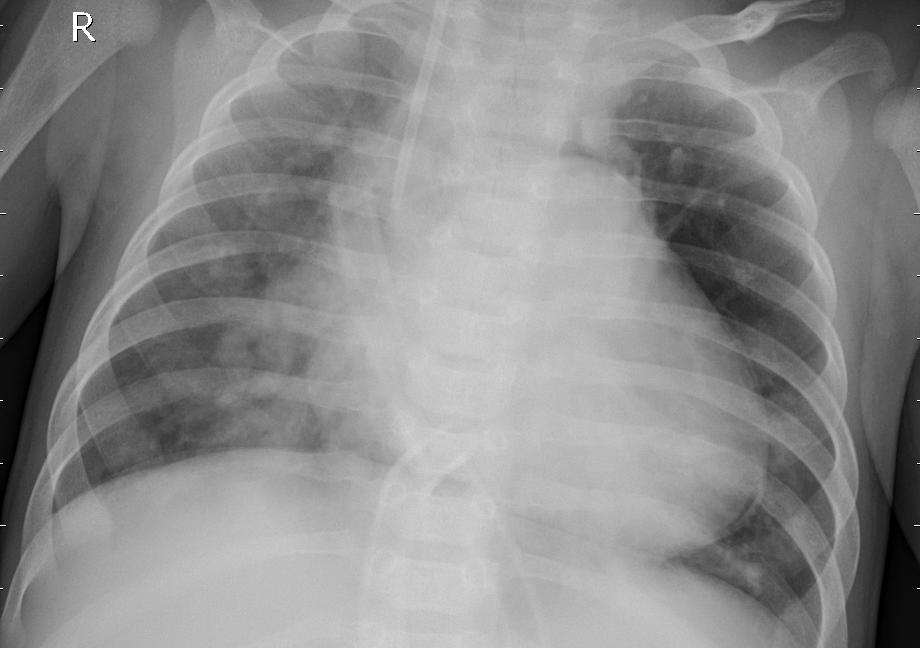
Diagnosis: PNEUMONIA